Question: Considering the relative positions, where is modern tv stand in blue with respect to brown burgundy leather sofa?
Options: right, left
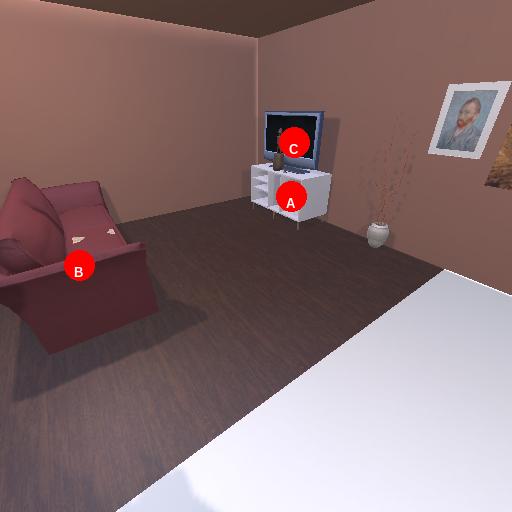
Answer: right